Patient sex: F
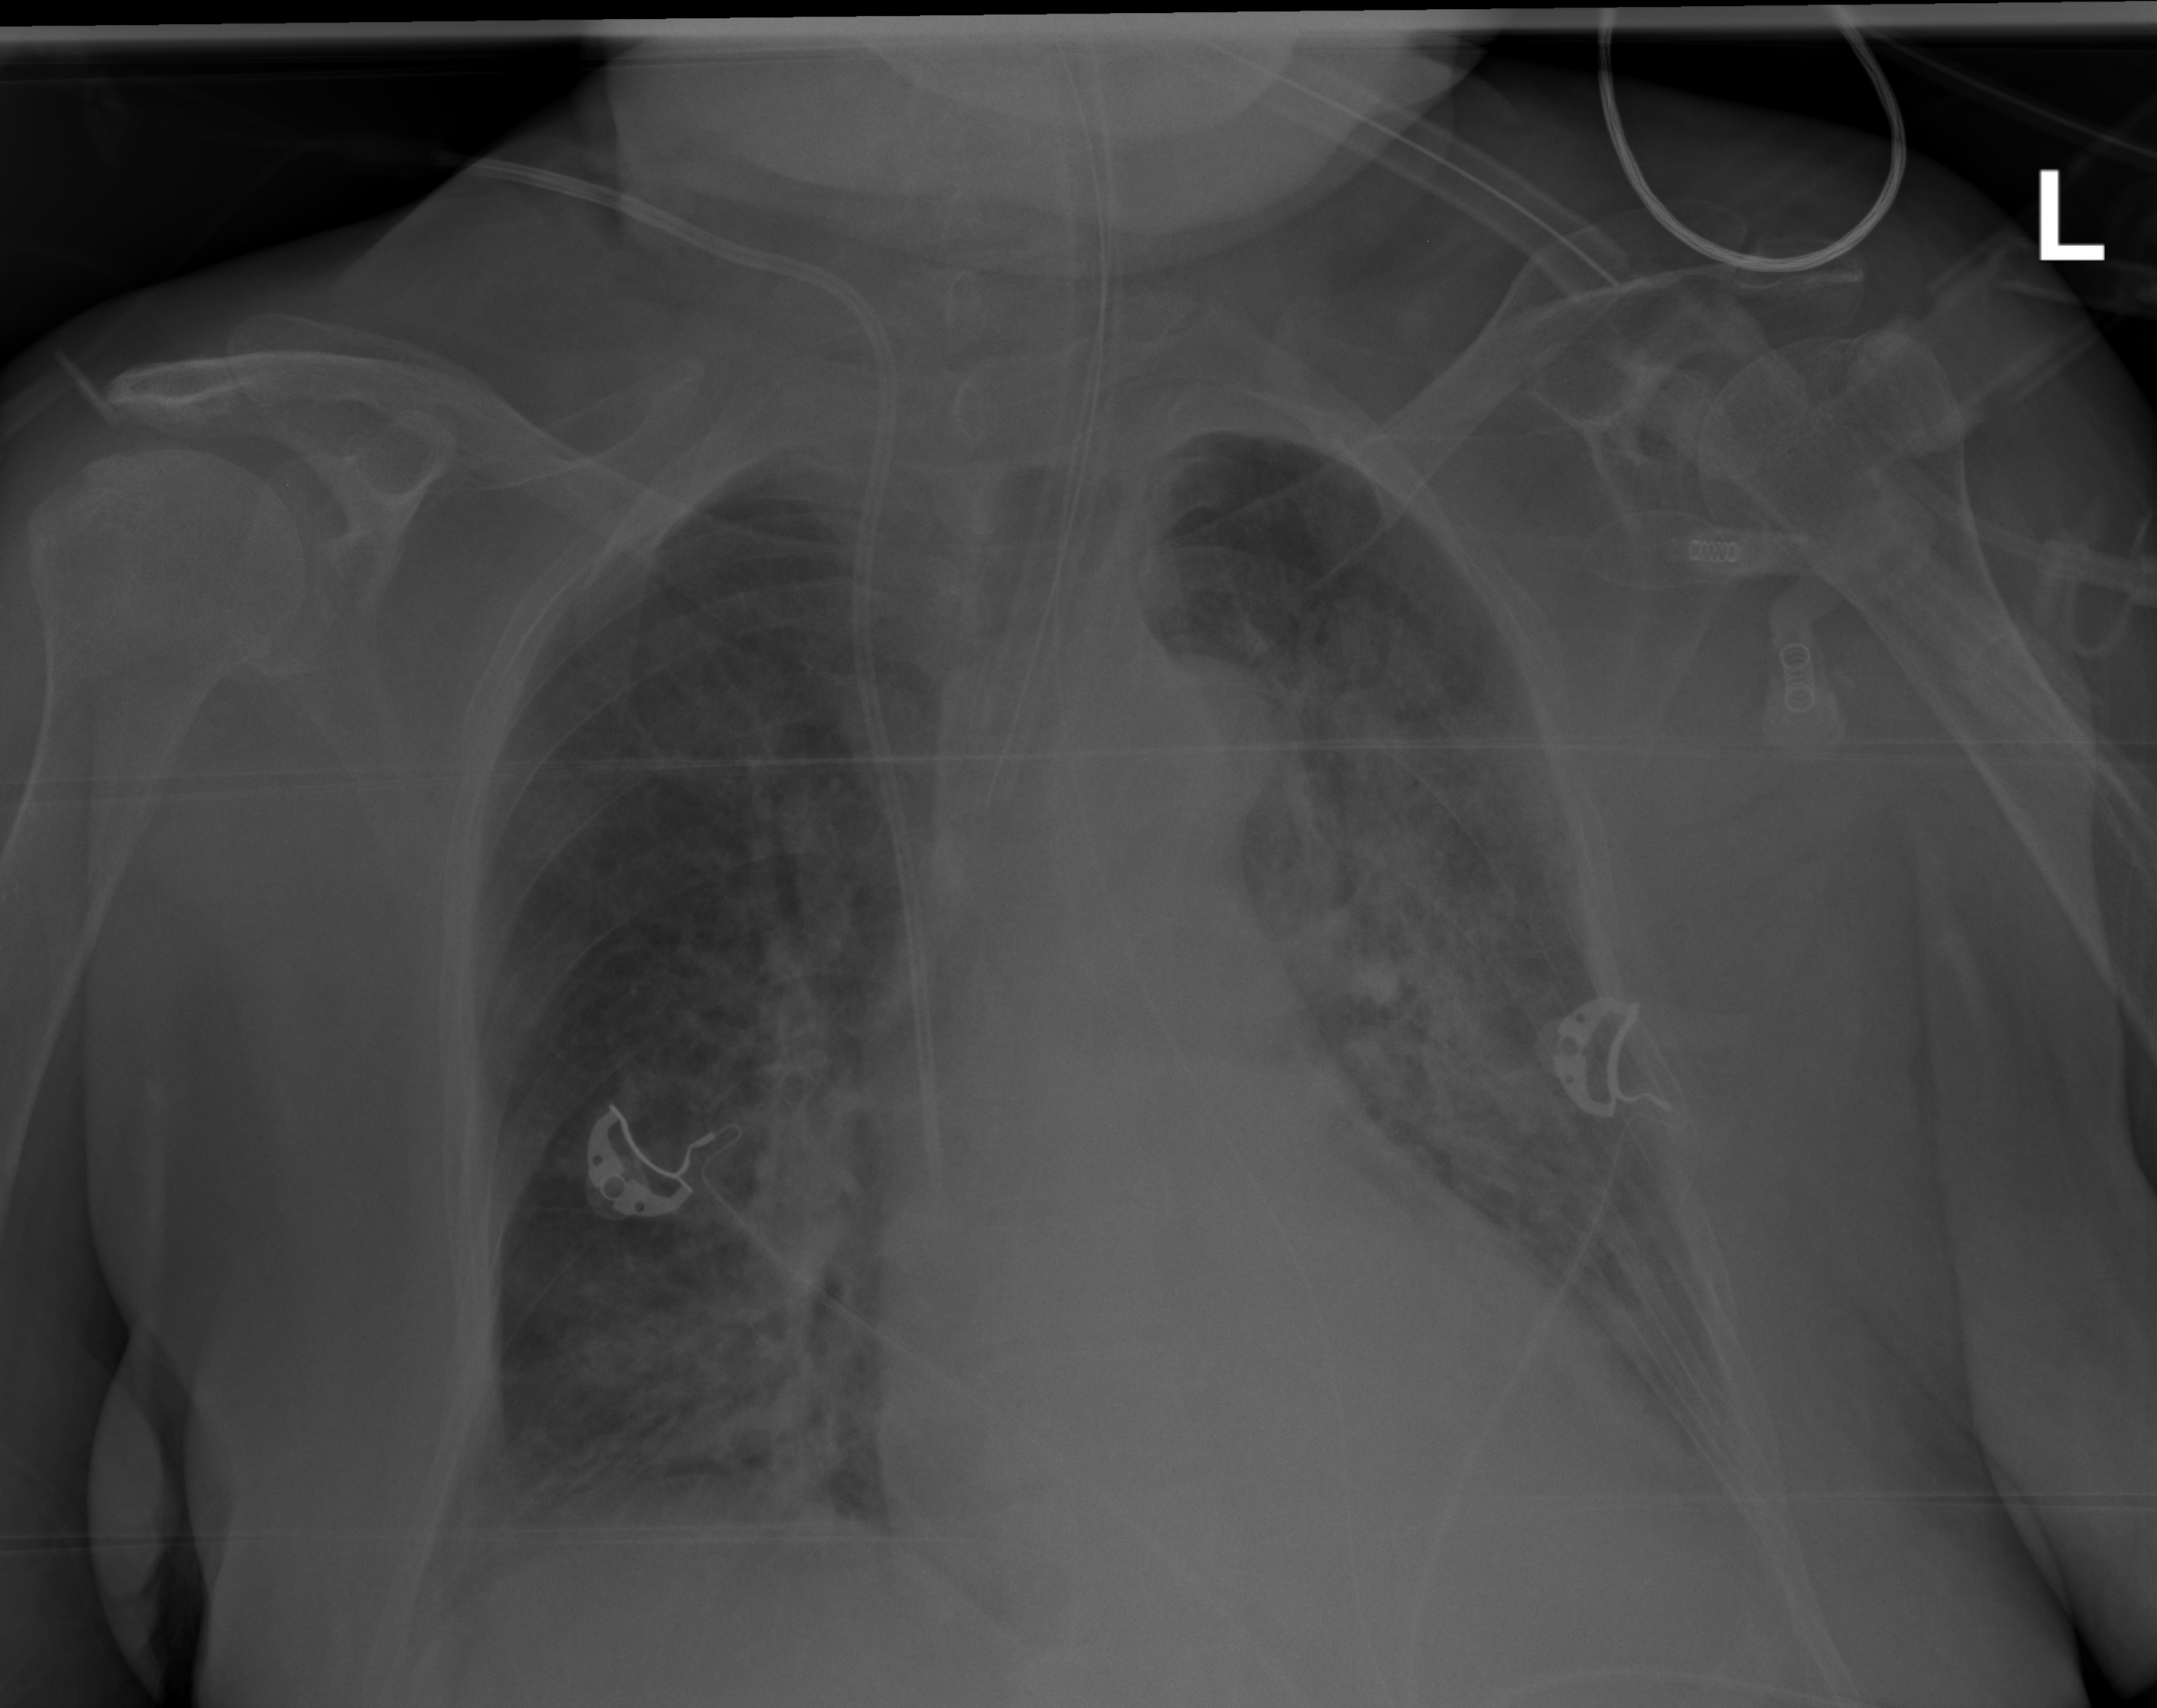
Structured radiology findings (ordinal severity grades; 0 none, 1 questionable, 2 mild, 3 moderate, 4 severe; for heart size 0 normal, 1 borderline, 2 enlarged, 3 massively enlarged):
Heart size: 0
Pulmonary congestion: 2
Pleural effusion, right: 3
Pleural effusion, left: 3
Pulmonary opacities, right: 4
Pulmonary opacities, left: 3
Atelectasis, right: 2
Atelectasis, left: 2